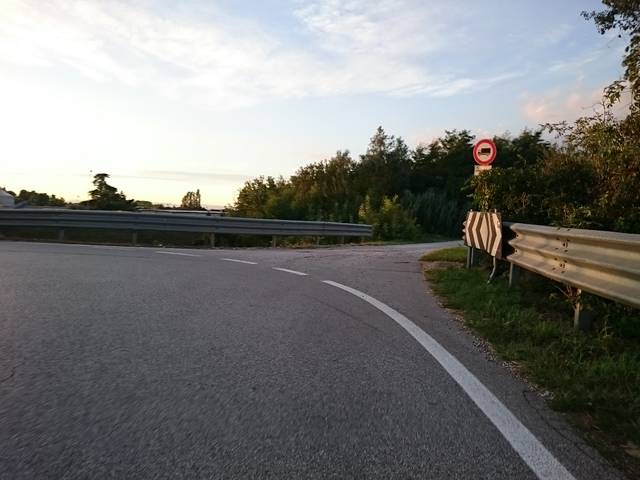
Region: Italy
Coordinates: 45.384, 11.916